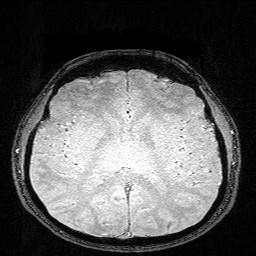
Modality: FLASH
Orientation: coronal
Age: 29
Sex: male